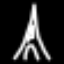
Label: The Eiffel Tower